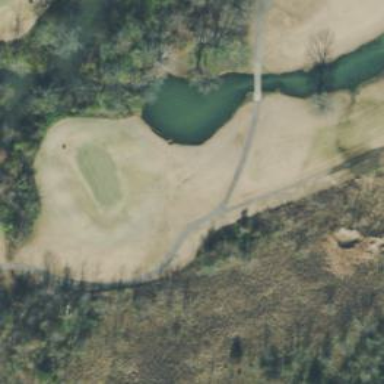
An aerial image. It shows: Golf cartpath that is also road path.